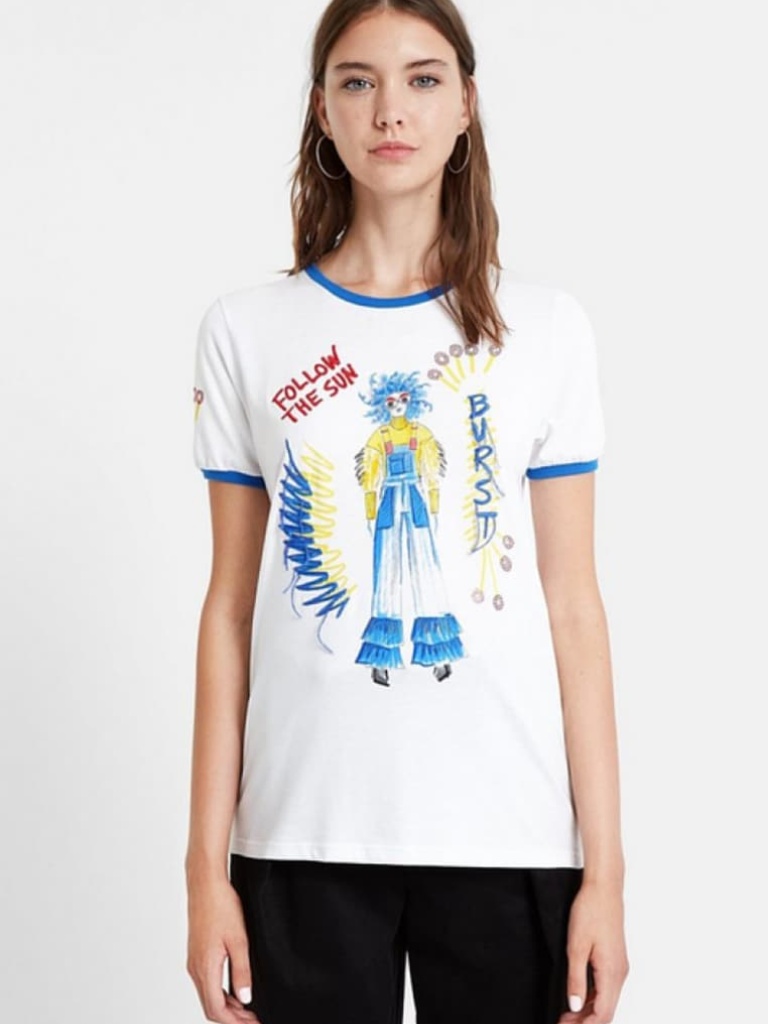
cotton relaxed short sleeve hip length Untucked crew t-shirt